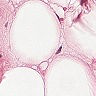
Metastatic tissue present: no